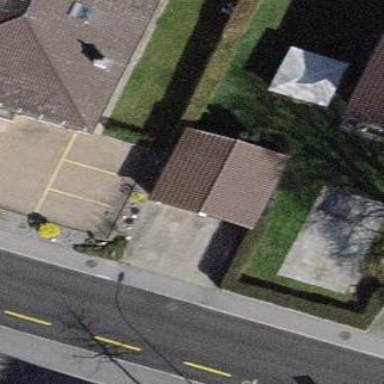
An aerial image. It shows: Garages with gabled roofs.